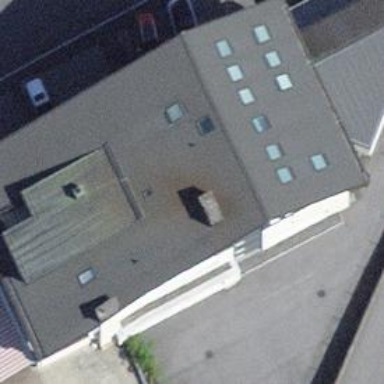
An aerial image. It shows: Restaurant.